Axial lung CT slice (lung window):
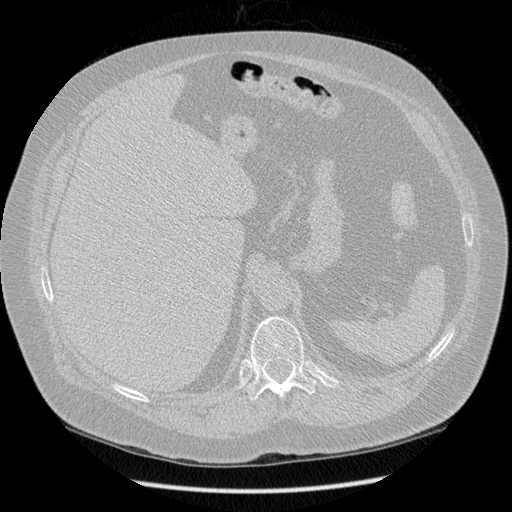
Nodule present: no